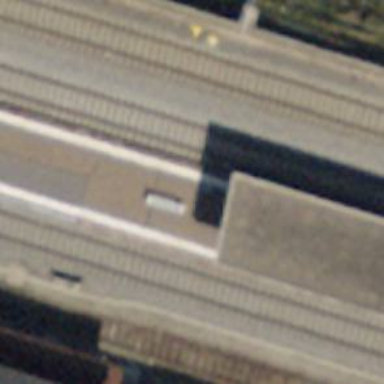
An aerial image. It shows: Footway tunnel.